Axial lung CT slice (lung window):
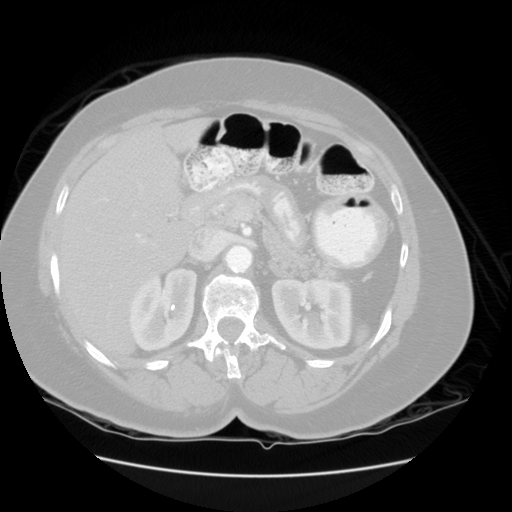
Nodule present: no